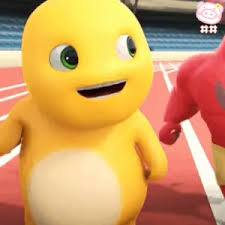
Label: nailong